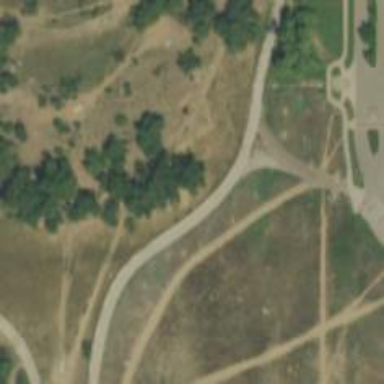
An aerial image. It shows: Disc golf hole.